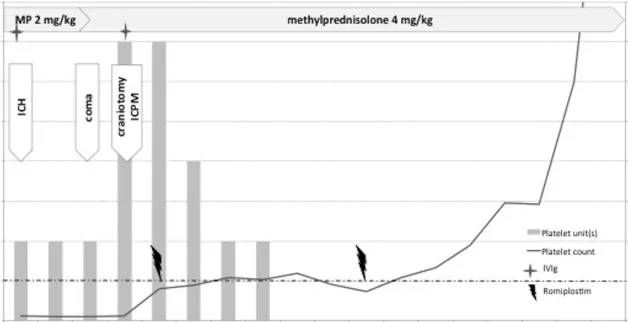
Patient 2. Platelet counts and platelet transfusions during intensive care hospitalization. Combined therapy including romiplostim as emergency management for severe ITP complicated by intracranial hemorrhage (ICH). ICPM = intracranial pressure monitoring (intraparenchymal probe). MP = methylprednisolone. Romiplostim dose: 10 mug/kg subcutaneously; intravenous immunoglobulin (IVIg) dose: 1 g/kg.
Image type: pathology (immunostaining)